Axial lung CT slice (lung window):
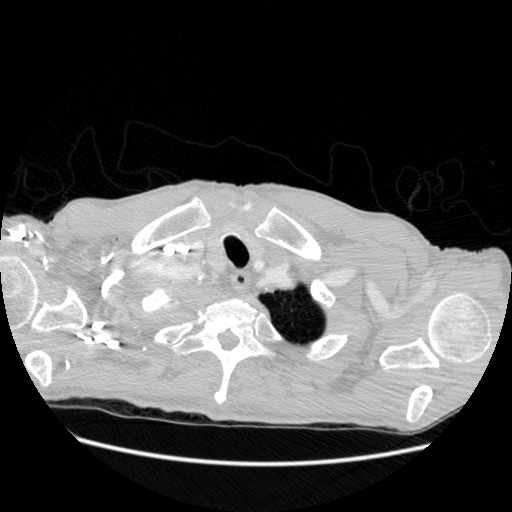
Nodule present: no